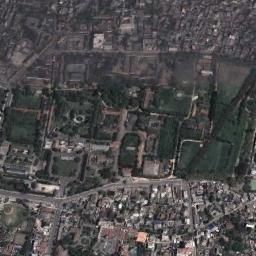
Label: palace